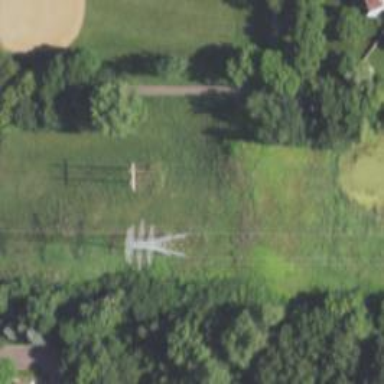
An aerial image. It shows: H-frame power tower design.